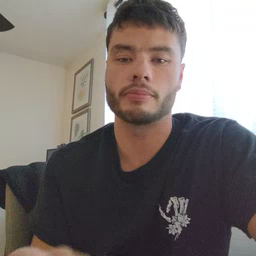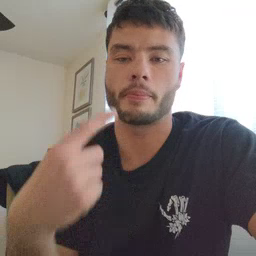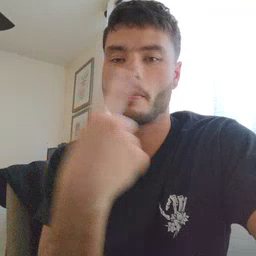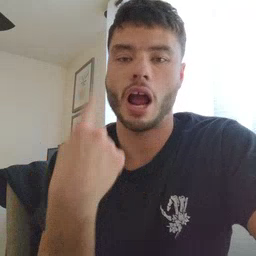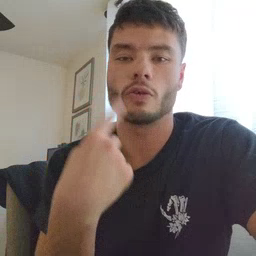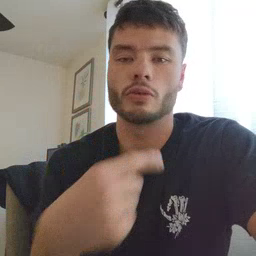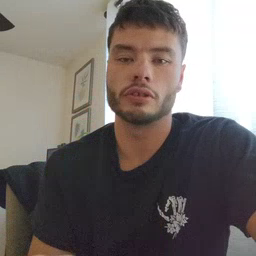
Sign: mouth